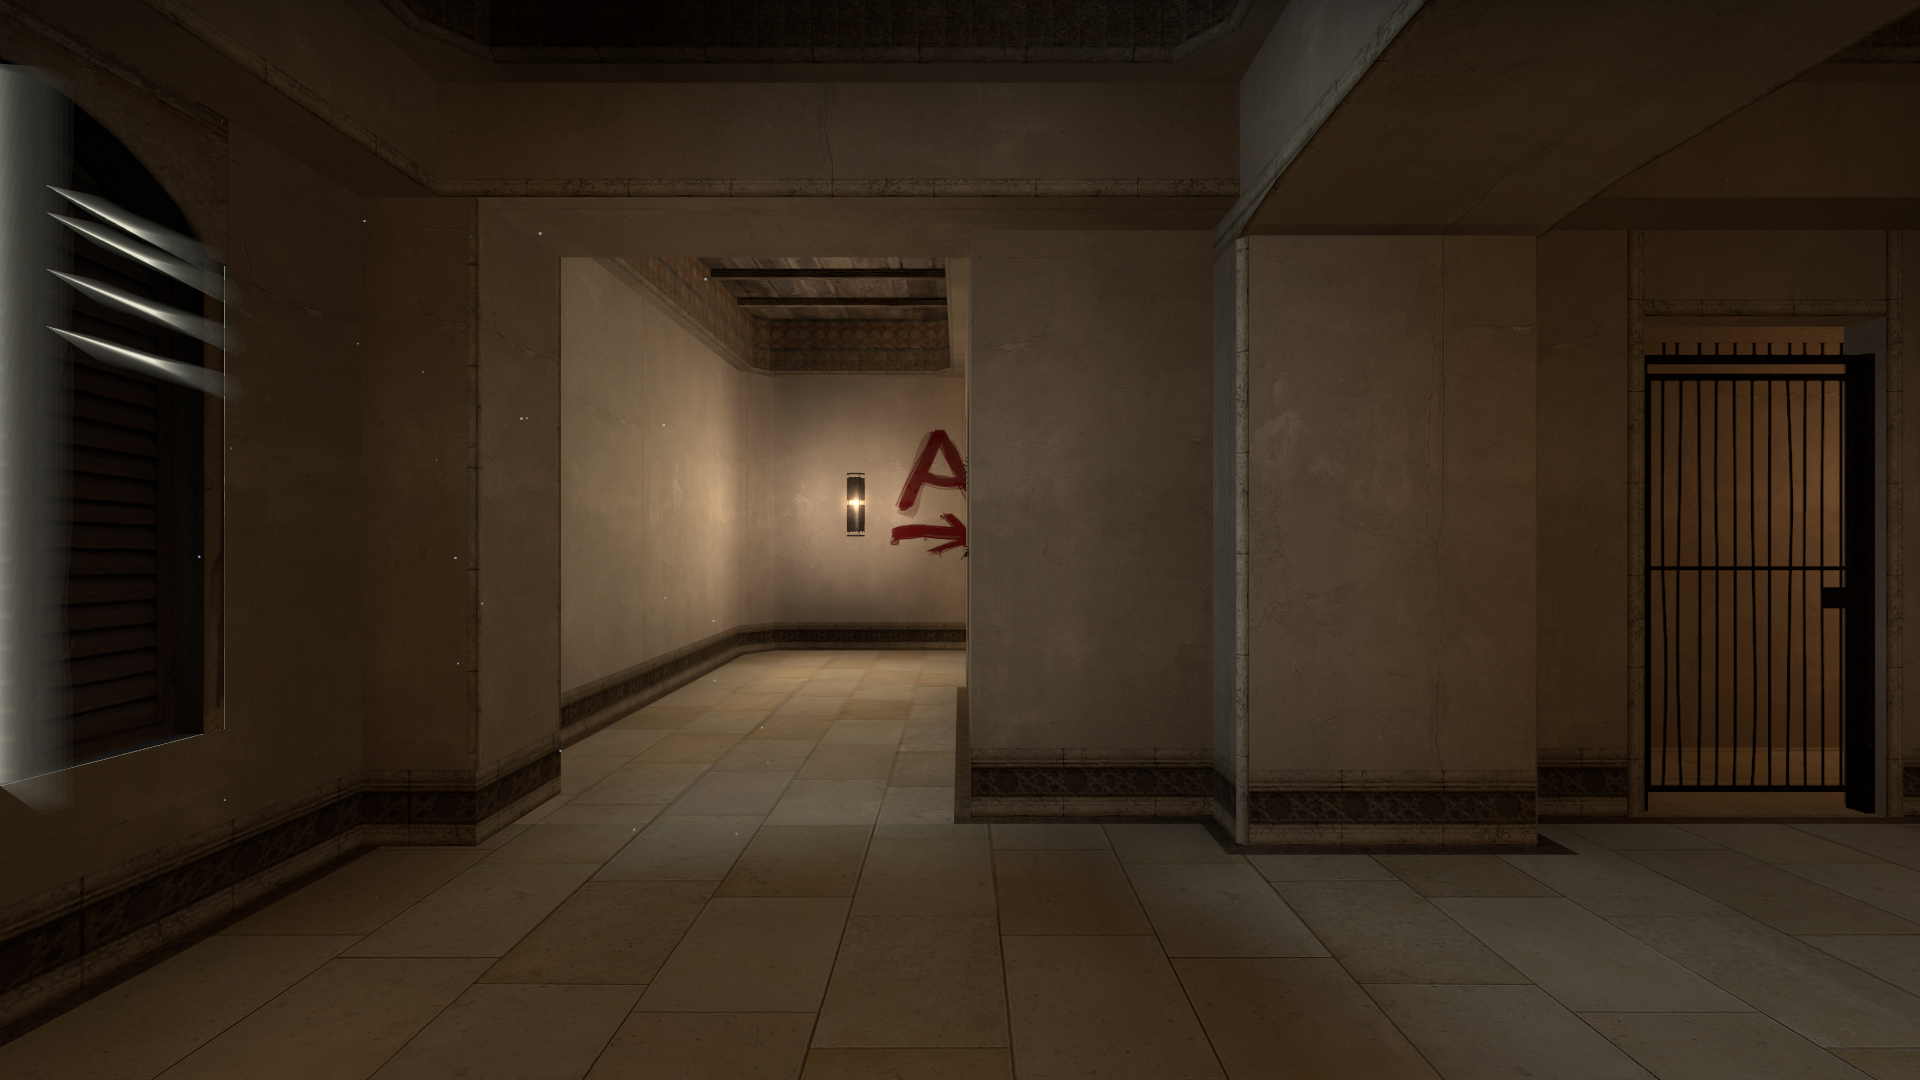
Map: de_mirage